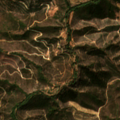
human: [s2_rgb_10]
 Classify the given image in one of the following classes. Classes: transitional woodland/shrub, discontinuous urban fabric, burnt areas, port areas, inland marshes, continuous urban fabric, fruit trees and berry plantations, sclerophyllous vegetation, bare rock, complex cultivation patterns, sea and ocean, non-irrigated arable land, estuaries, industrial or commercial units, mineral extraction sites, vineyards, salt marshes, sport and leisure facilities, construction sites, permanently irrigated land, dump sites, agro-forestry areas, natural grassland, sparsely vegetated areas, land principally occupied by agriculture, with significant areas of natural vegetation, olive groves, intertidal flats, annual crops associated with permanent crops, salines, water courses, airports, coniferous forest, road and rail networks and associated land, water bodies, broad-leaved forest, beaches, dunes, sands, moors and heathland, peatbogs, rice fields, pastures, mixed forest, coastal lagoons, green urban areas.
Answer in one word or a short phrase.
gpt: broad-leaved forest, sclerophyllous vegetation, transitional woodland/shrub